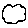
Label: cloud